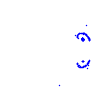
Particle: proton